Field crop: tomato
Growth stage: 1
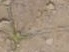
Species: cyperus